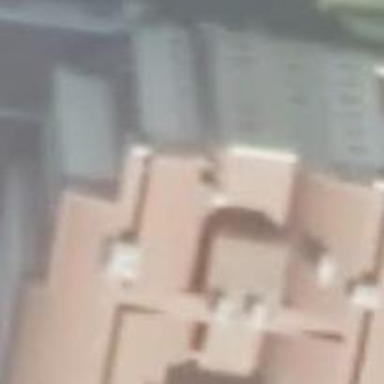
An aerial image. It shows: Part of building.